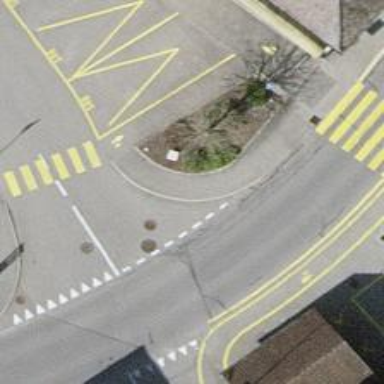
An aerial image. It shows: Bus stop with platform for public transport.